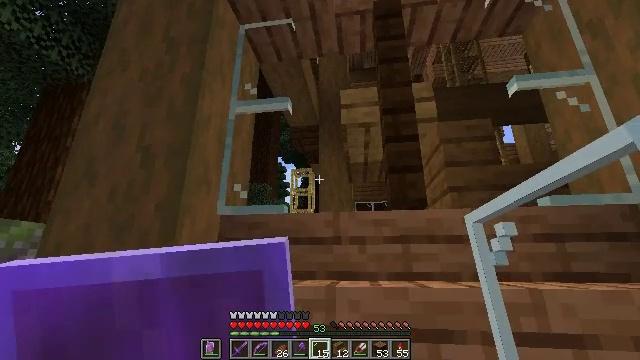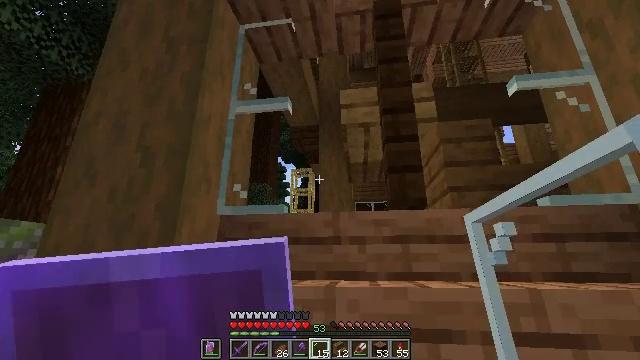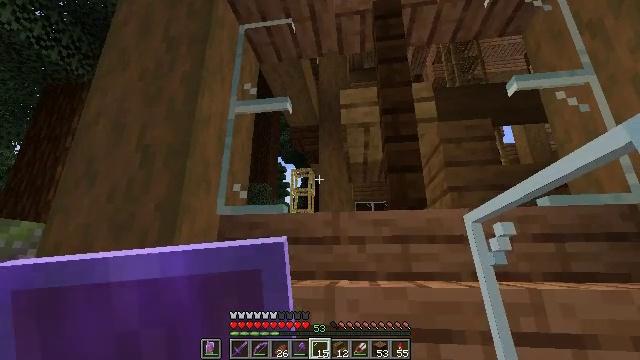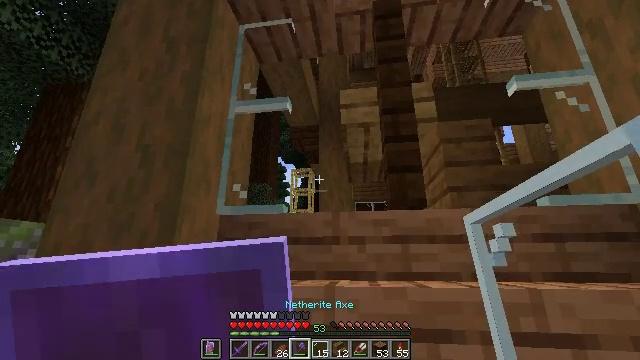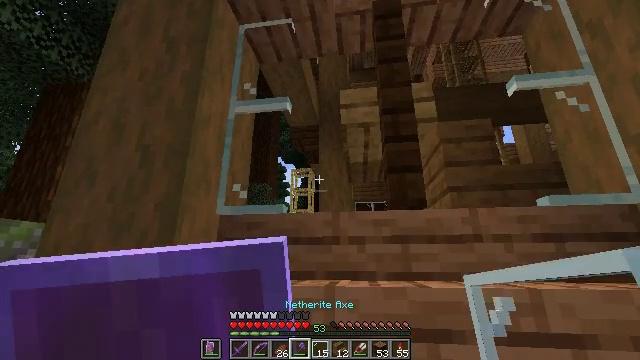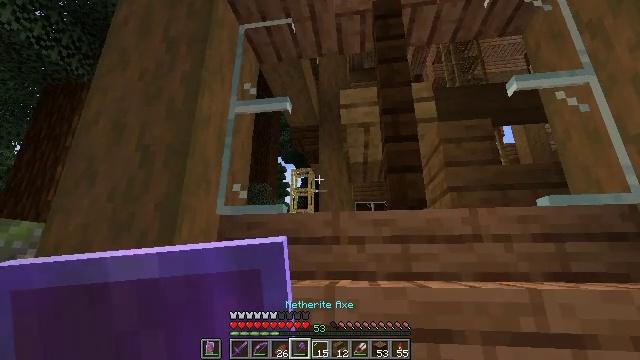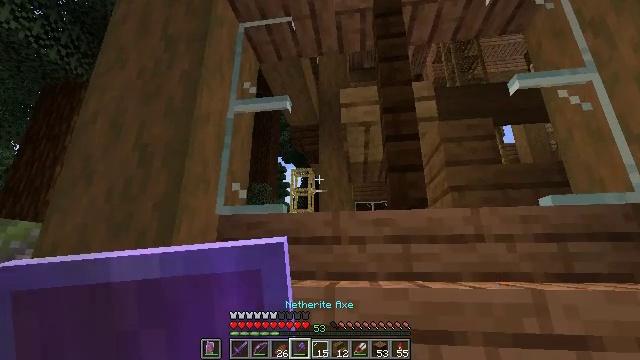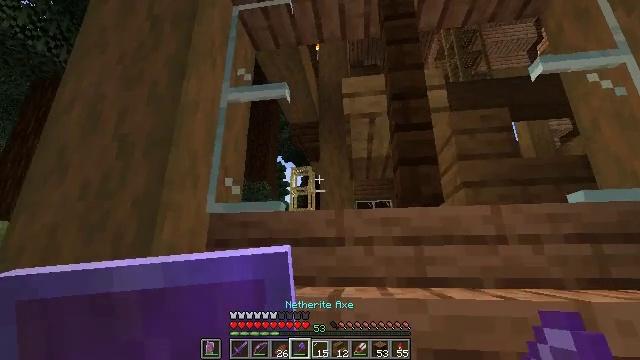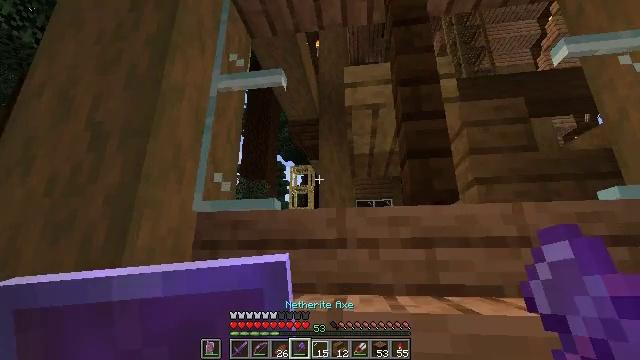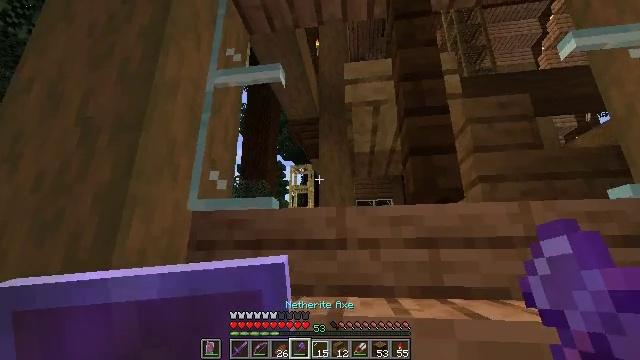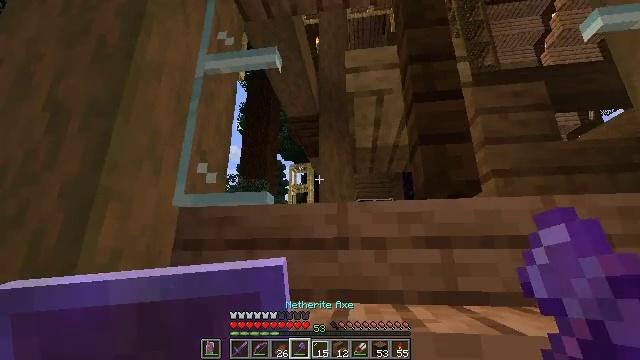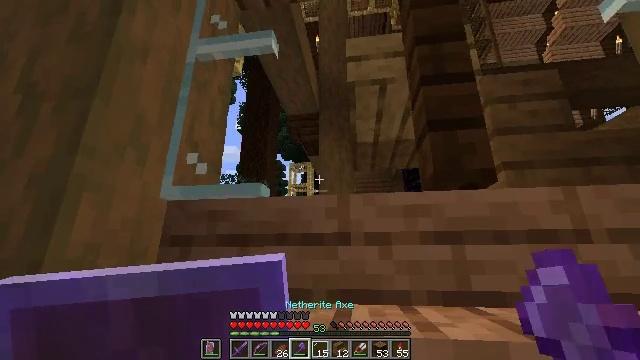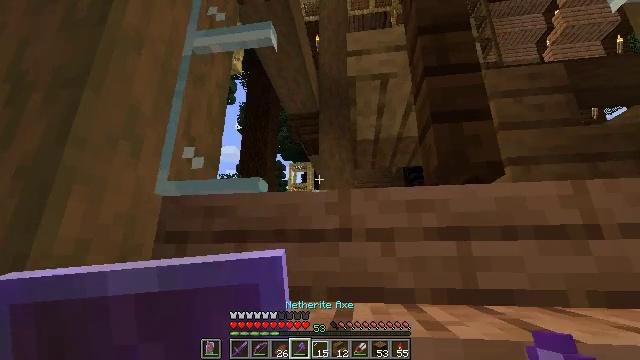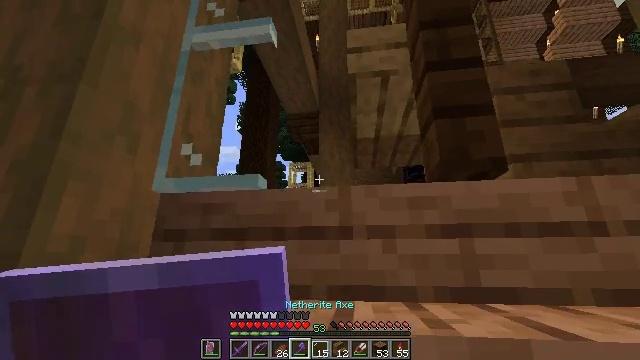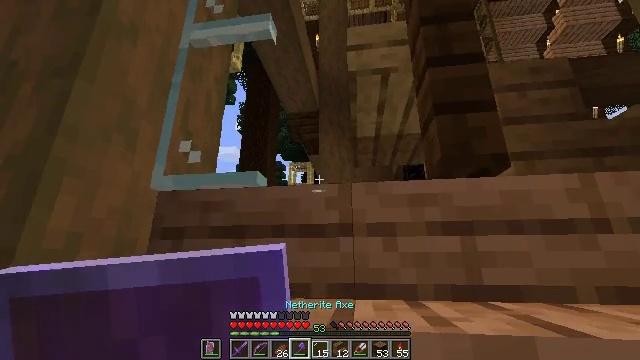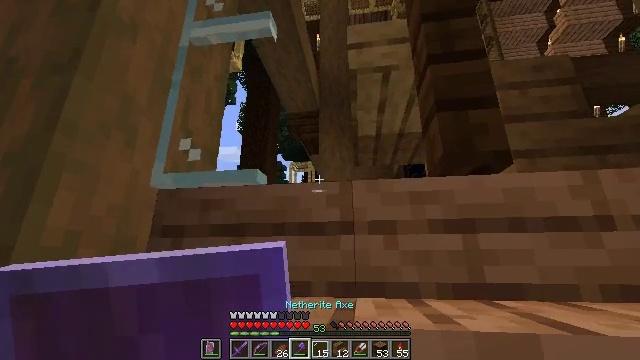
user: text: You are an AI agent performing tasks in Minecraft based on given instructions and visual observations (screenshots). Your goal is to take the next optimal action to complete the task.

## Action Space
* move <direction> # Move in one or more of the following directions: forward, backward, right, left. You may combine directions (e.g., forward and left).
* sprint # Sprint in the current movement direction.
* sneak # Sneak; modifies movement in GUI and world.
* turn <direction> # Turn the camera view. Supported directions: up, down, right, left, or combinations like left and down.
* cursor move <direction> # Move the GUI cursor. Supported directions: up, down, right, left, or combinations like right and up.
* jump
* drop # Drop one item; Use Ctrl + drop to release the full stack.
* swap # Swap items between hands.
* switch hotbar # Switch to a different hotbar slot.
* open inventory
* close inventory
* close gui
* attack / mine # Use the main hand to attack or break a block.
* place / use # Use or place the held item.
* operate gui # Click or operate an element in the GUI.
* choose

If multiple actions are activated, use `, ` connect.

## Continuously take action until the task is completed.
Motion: motion action
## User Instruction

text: Destroy the glass pane to clear a path.
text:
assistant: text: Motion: no_op
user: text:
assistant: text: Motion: no_op
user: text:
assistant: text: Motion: no_op
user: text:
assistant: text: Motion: no_op
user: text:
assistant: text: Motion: no_op
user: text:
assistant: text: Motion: move forward
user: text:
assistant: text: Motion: move forward
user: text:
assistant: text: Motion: move forward
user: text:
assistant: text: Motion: move forward
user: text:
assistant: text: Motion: no_op
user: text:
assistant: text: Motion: no_op
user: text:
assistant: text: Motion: no_op
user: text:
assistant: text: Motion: no_op
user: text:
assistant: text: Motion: no_op
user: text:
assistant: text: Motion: no_op
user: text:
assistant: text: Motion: no_op
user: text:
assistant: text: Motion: no_op
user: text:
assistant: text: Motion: no_op
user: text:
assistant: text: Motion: move left
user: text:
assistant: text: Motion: move left
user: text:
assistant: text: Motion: move left
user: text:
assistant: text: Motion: no_op
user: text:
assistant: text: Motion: no_op
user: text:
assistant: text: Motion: no_op
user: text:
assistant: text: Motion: no_op
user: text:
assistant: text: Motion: no_op
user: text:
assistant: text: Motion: no_op
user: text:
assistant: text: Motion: turn right and up
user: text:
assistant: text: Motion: turn right and up
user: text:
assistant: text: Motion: no_op